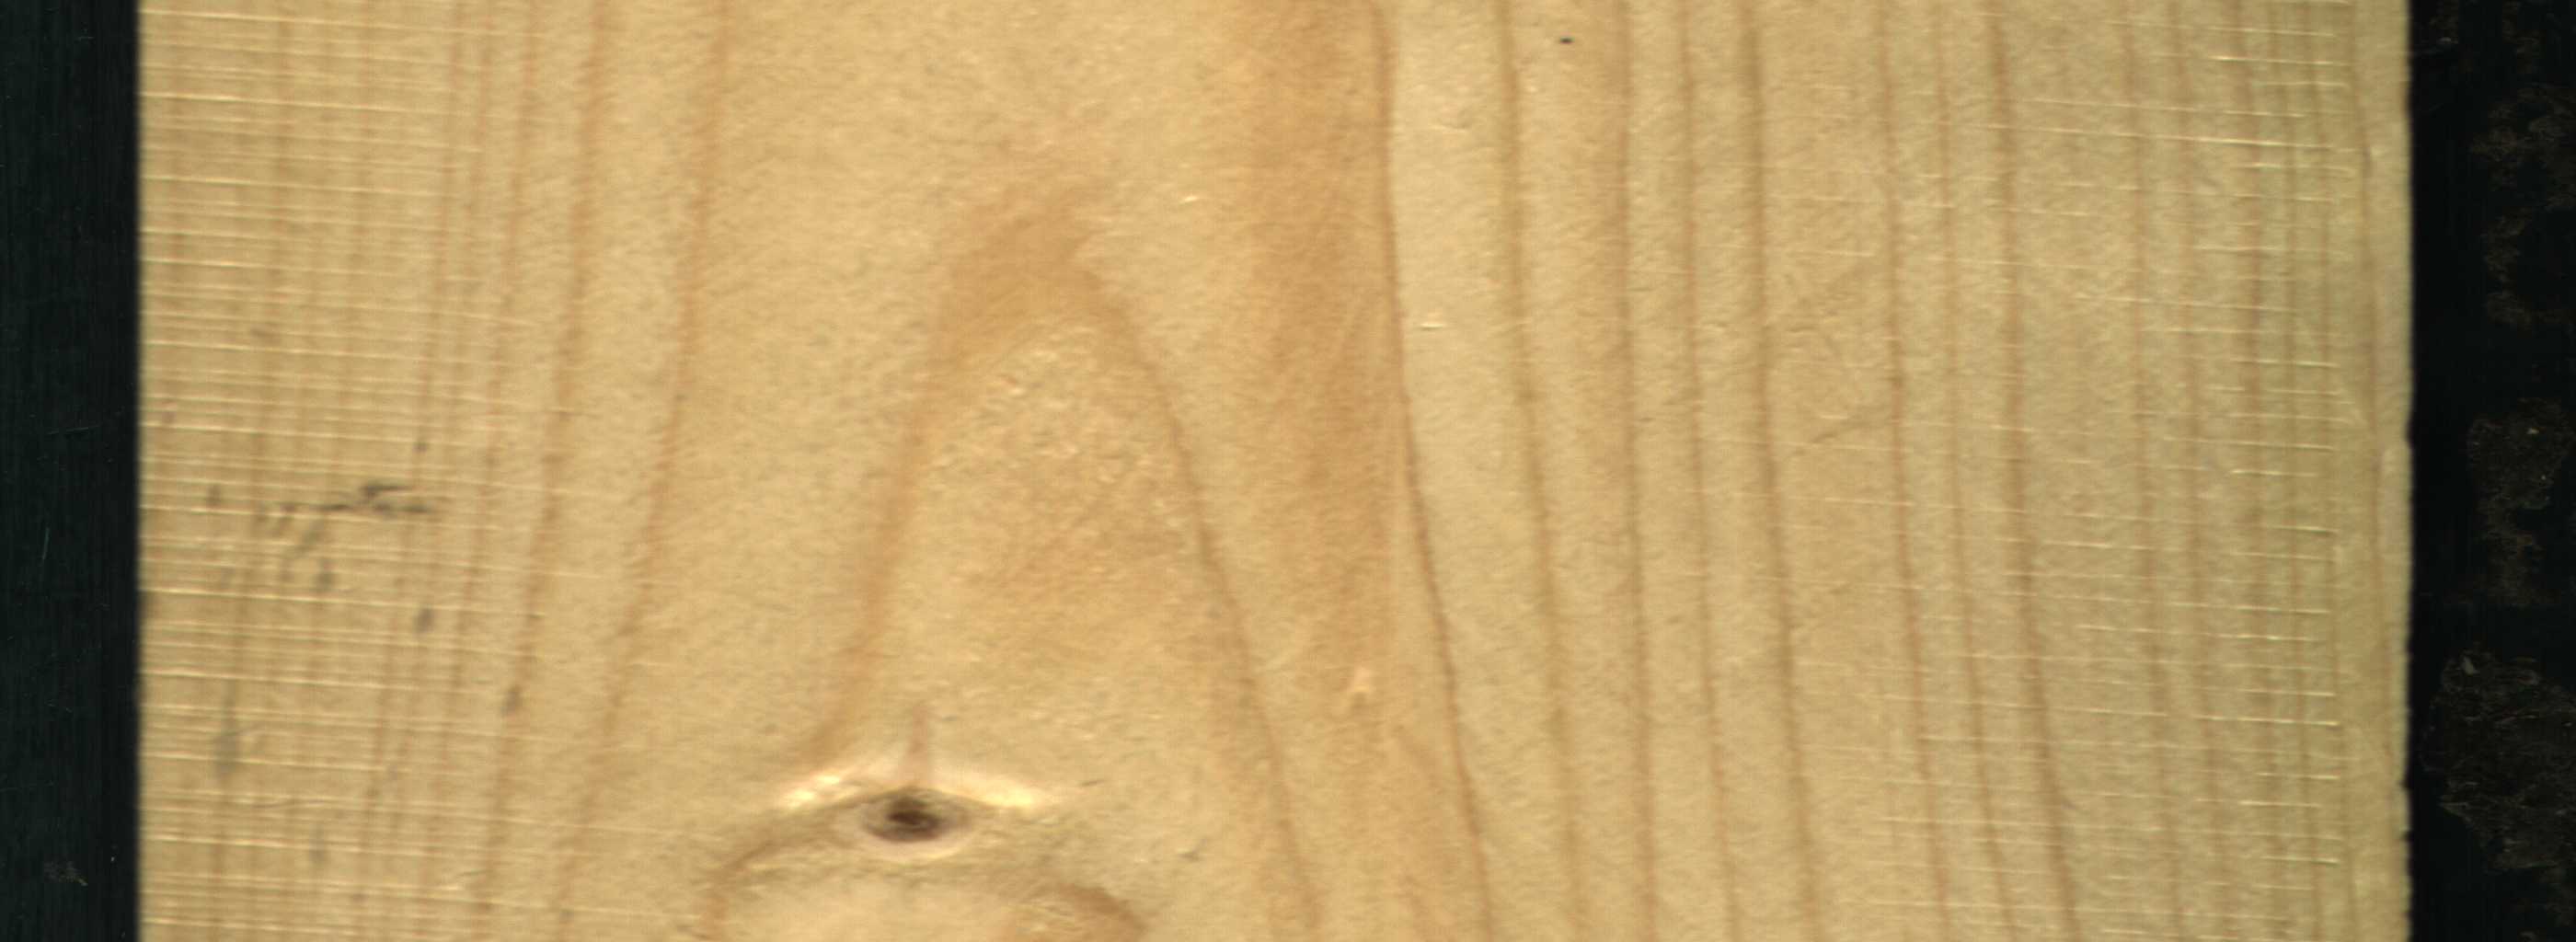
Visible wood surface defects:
Live_Knot